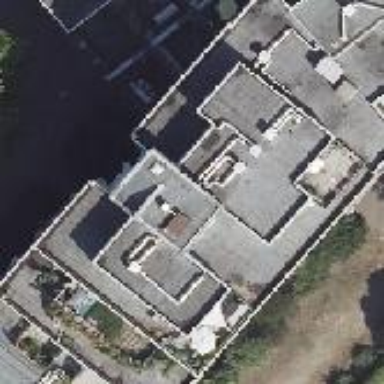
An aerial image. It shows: Part of building.